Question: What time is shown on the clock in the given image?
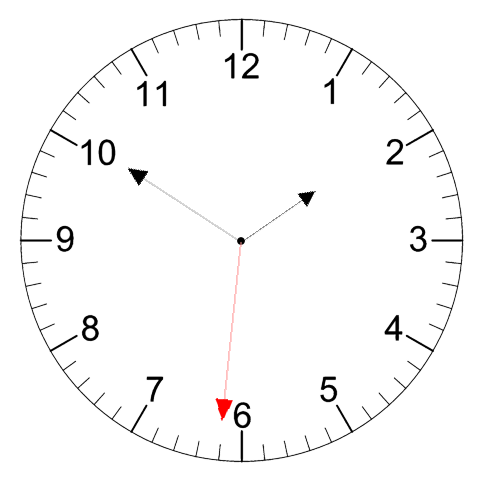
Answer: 01:50:31